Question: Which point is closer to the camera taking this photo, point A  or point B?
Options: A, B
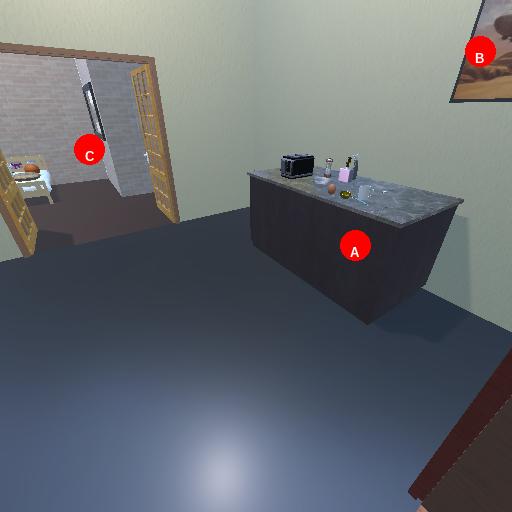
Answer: A